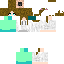
A female human skin with pale skin, wearing brown long hair dressed in a blue hoodie and blue pants, featuring a closed mouth.